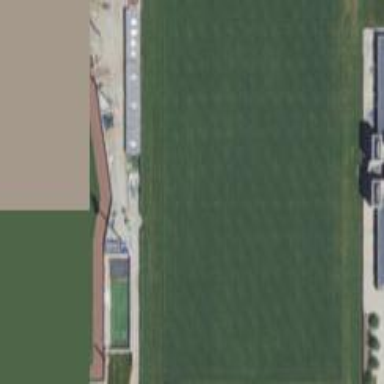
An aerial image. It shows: Soccer pitch for leisureland activities.